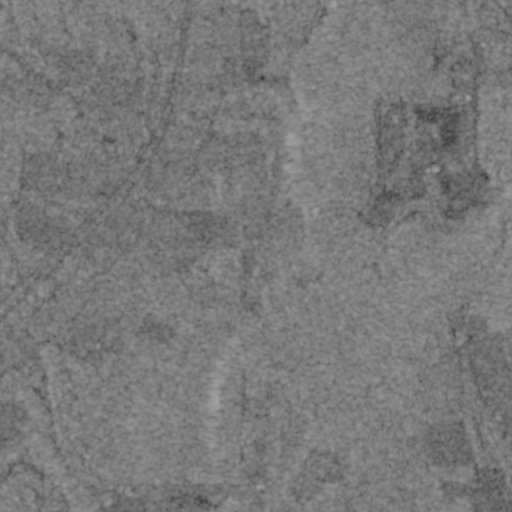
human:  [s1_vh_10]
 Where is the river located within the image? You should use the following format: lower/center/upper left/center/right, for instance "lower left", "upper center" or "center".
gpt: The river is located in the left of the image.
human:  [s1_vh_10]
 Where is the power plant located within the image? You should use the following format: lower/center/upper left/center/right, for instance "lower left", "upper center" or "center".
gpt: There is no power plant in the image.

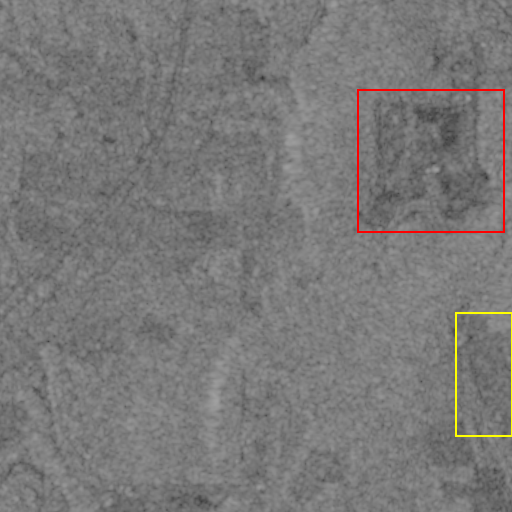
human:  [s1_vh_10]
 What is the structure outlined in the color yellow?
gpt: The structure outlined in yellow is a crop field.
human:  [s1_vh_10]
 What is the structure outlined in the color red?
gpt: The structure outlined in red is a landfill.
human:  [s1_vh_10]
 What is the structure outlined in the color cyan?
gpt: There is no cyan outline.